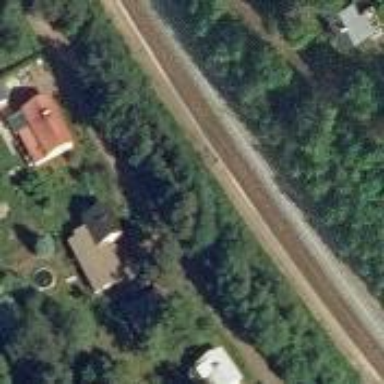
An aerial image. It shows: Railway with continuous electrified contact line.